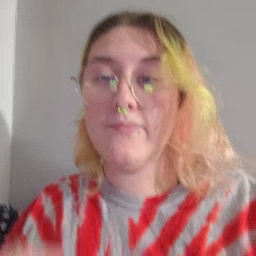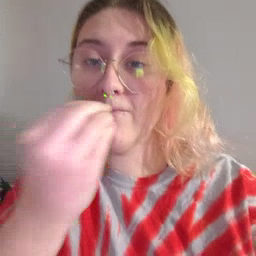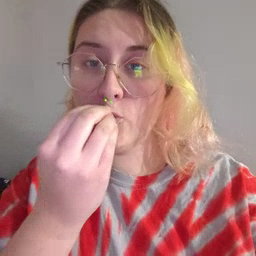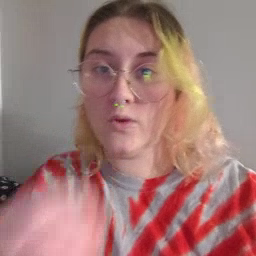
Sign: food